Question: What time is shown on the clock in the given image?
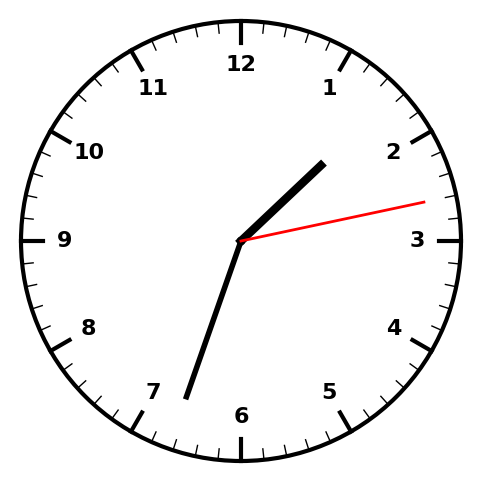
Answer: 01:33:13